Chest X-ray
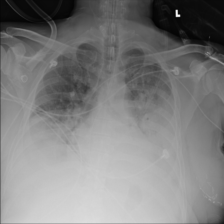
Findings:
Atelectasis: positive
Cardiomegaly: negative
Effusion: positive
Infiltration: negative
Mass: negative
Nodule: negative
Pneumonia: negative
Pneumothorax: negative
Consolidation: positive
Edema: negative
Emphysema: negative
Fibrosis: negative
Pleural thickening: negative
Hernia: negative